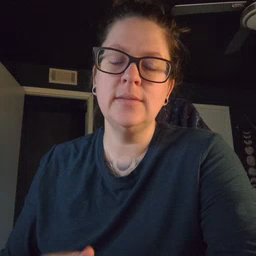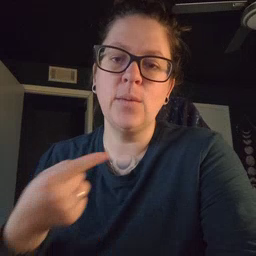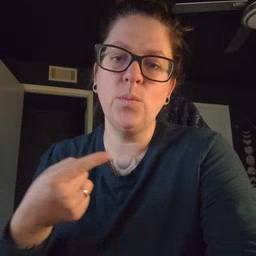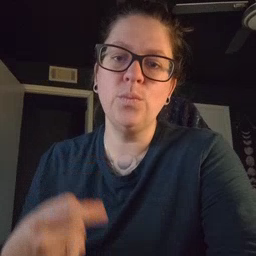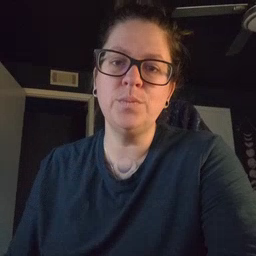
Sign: owie